Question: Here is what I did, anyone have a better way of doing it?

Do they have built-in function to do this? I just started using LabVIEW might have overlooked. Like in MATLAB its just:
'''
x = (0:10-1)
'''
and in Python:
'''
x = range(10)
'''
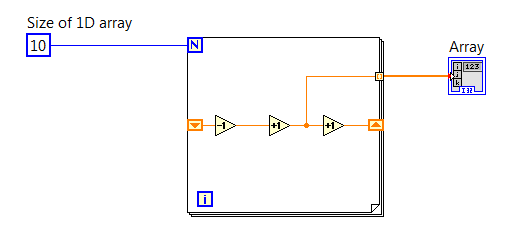
Answer: The easiest way to create a range, is to do as you've done - but wire the indexing terminal directly and dropping the shift register. There is no built-in way to do this. The only potential gain of that would be to use slightly less space on the diagram.
Edit: As Yair pointed out, there is a built-in way to do this in the form of the ramp pattern. That VI has much more configurability, for example choosing between divide range into N samples or by delta. It does require the full development license however (in the signal processing palette).